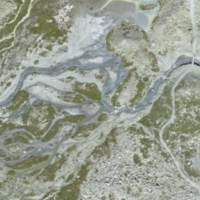
EUNIS habitat code: 48
Species observed at this site:
Saxifraga bryoides
Geum reptans
Salix hastata
Sempervivum montanum